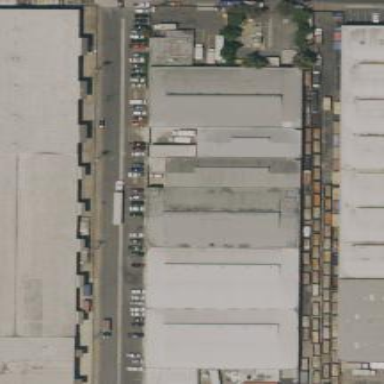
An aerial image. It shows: Warehouse building.